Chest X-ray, AP view. Patient: 55 years old, sex M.
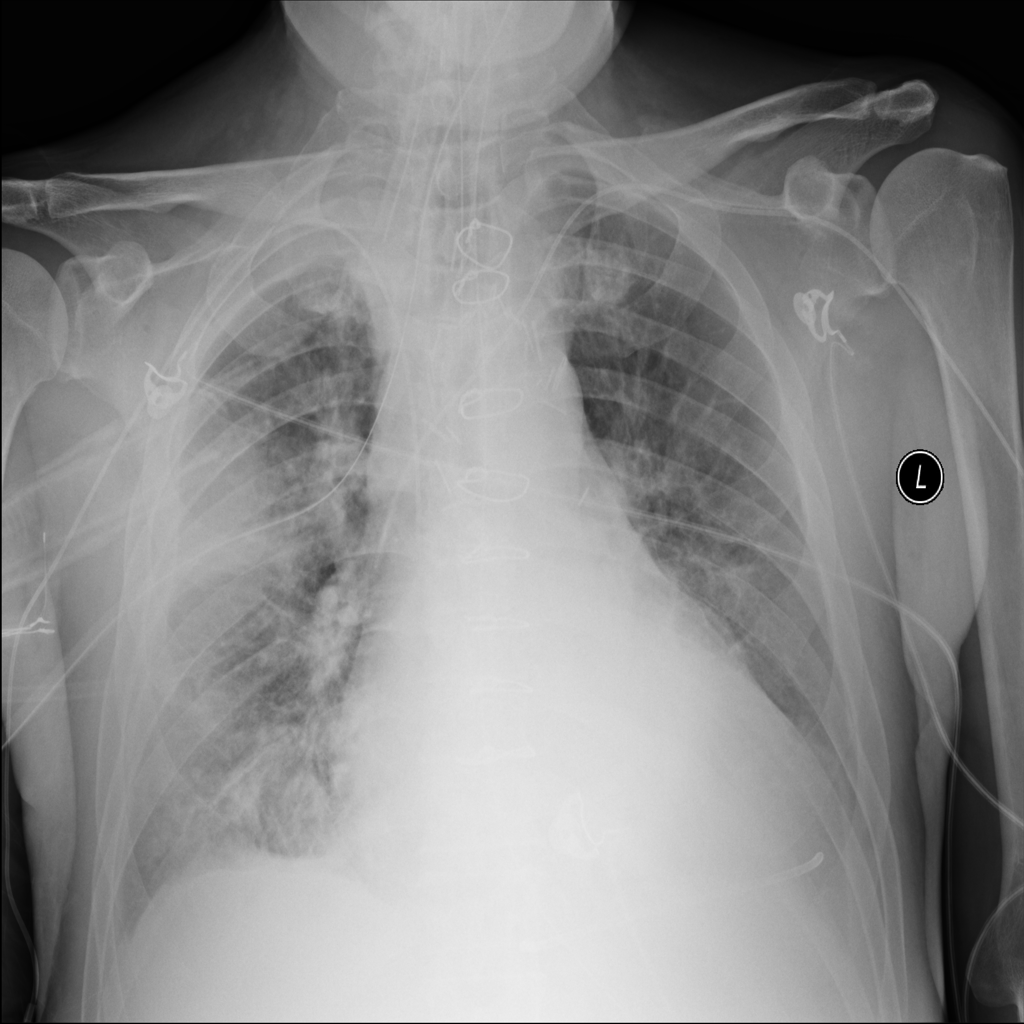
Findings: Infiltration